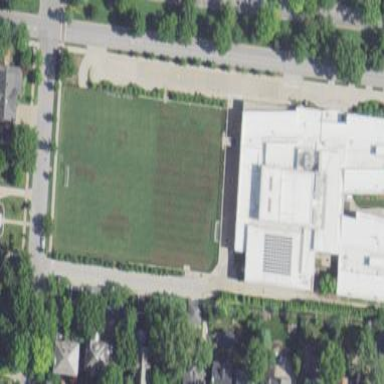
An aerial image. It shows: School building.